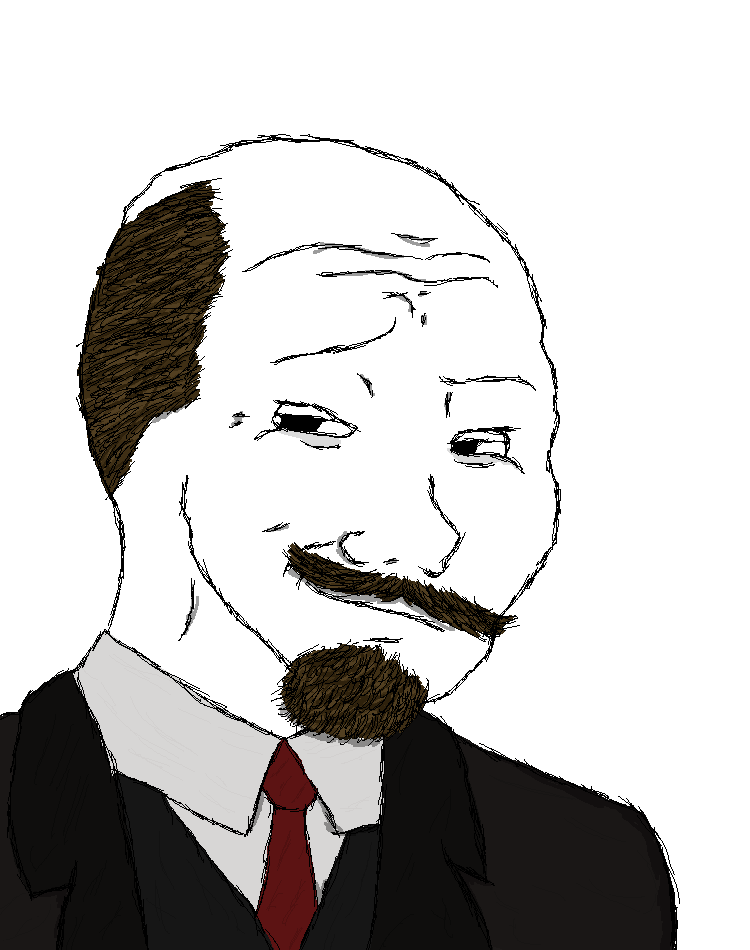
Label: 5_Smugjak